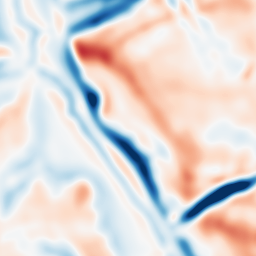
Category: multiscale
Decomposition family: dog
Decomposition parameters: sigma_low: 5
sigma_high: 5
Upsampling method: quintic
Upsampling parameters: scale: 4
Upsampling scale: 4